Field crop: maize
Growth stage: 1
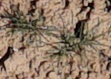
Species: lolium